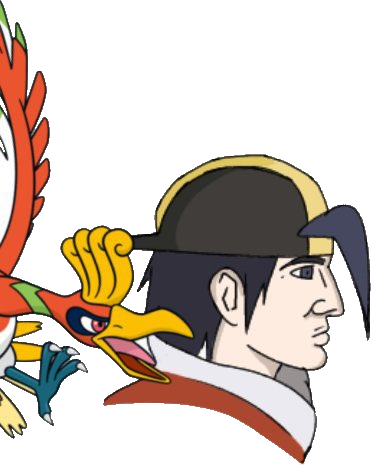
Label: 4_Yes_Chad